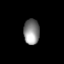
Tissue: lung
Cell type: Fibroblasts
Senescence score: 0.5948
Nuclear area (px): 394
Mean DAPI intensity: 136.764